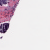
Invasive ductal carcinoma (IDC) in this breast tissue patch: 1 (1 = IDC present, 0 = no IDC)